Question: I am dynamically generating a html page from data in the database(mainly labels retrieved since I'm in the stage of CREATING data to store in the db). I retrieve labels and id's from the database, then store it in a class which I return to jinja2 so that I can then dynamically generate all the labels and input boxes. Here is a snippet:
'''
<div class="dataDiv">
<label class="inputBoxLabels">Device<span style="padding-left: 85px;font-size: 12px;"><a href="http://127.0.0.1:6543/new_device/1">New</a></label>
<select id="devices" class="inputBoxes" style="height: 25px;">
{% for key, value in devices.iteritems() %}
{% if deviceID == key %}
<option value="{{ key }}" selected="selected">{{ value }}</option>
{% else %}
<option value="{{ key }}">{{ value }}</option>
{% endif %}
{% endfor %}
</select>
</div>
'''
another example, this time an input box:
'''
{% if inspection.statusDict|length > 0 %}
<select class="inputBoxes" id="ins_' + {{ inspection.insID }} + '" style="height: 25px;">
{% for key, value in inspection.statusDict.iteritems() %}
<option value="{{key}}">{{value}}</option>
{% endfor %}
</select>
{% else %}
<input type="text" class="inputBoxes" id="ins_' + {{ inspection.insID }} + '">
{% endif %}
'''
This is what the 'select' list looks like after is has been populated for visual reference:

Now the problem. I have everything inside a form and I have no idea how to retrieve the data from each input and select when I receive the post since it's all dynamically generated.
I originally thought of using jquery instead and ajax but if possible I'd like to stick to forms
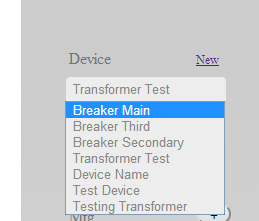
Answer: Off the top of my head I if you're submitting to a Pyramid view via POST you should be able to iterate over 'request.POST' to get whatever was submitted.
Something like and inspect each 'item'
'''
for item in request.POST.keys():
print item + ' - ' + request.POST[item]
'''
I'd have to try it when I get home to a console to confirm.